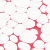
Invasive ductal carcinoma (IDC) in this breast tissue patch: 0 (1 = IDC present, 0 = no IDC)